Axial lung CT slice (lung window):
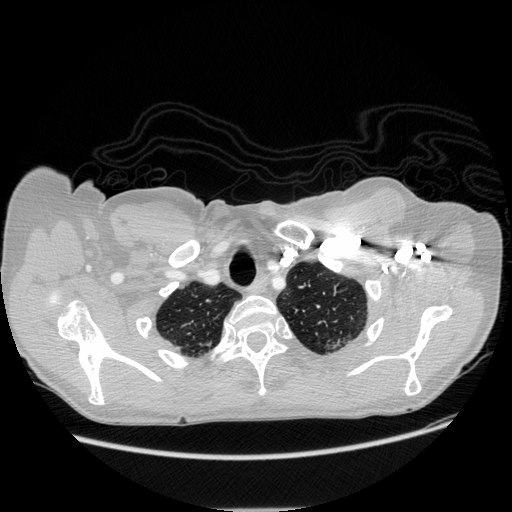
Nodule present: no